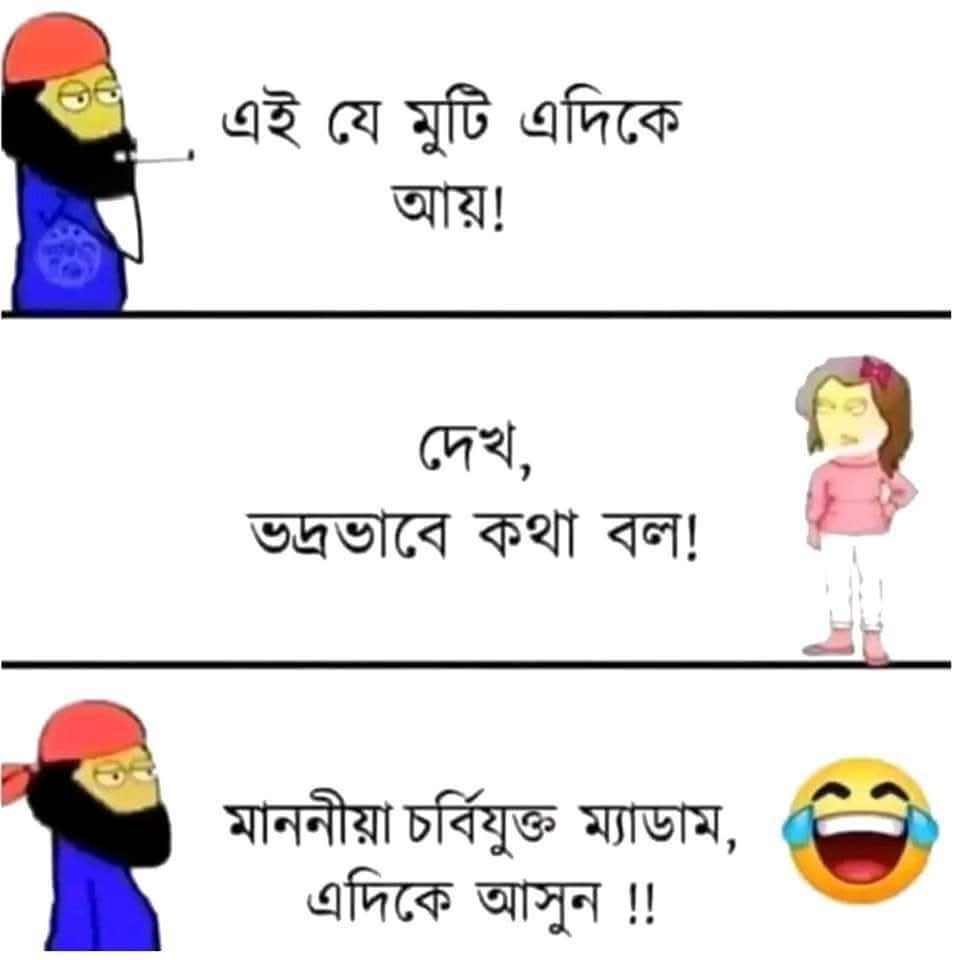
Text: এই যে মুটি এদিকে আয়!
দেখ, ভদ্রভাবে কথা বল!
মাননীয়া চর্বিযুক্ত ম্যাডাম, এদিকে আসুন !!
Label: Hate
Hate category: Personal Offence
Targeted group: Individual